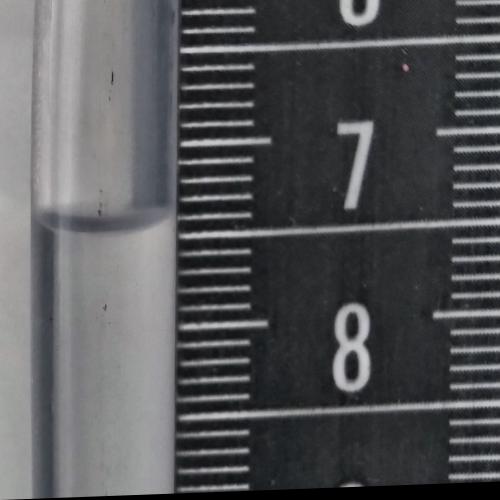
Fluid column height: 7.4 cm